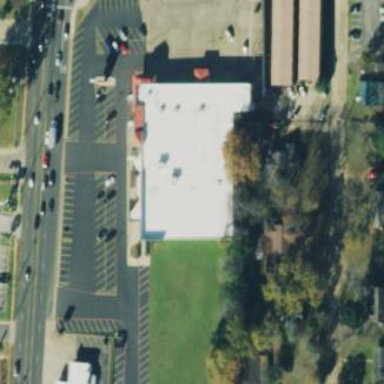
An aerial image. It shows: Pharmacy building.